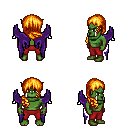
a pixel art fantasy rpg character, male body template, orc, green skin, purple wings, red pants, light blonde right-swept hairstyle, four views (front, back, left, right), 2x2 character sprite sheet, small pixel art, hard edges, no anti-aliasing